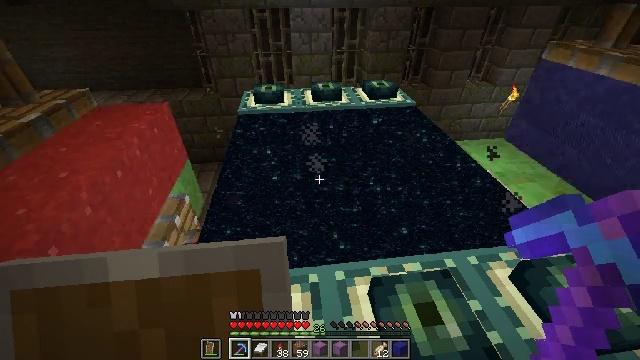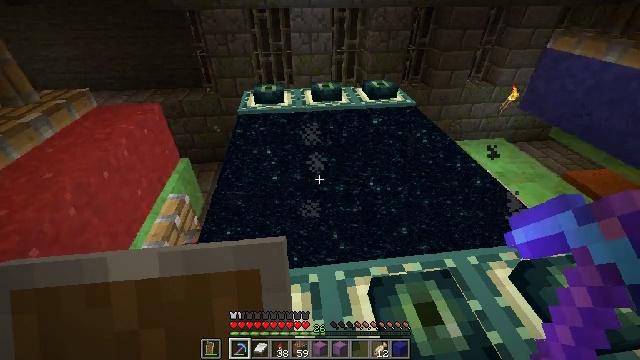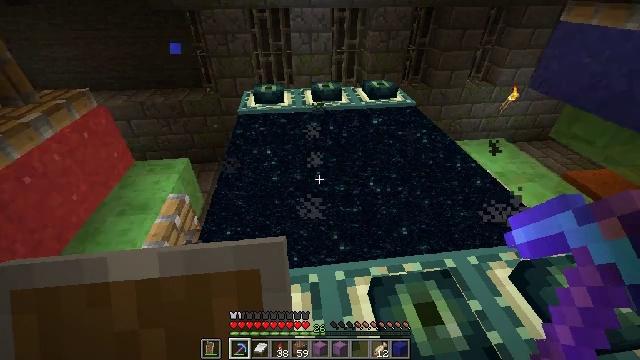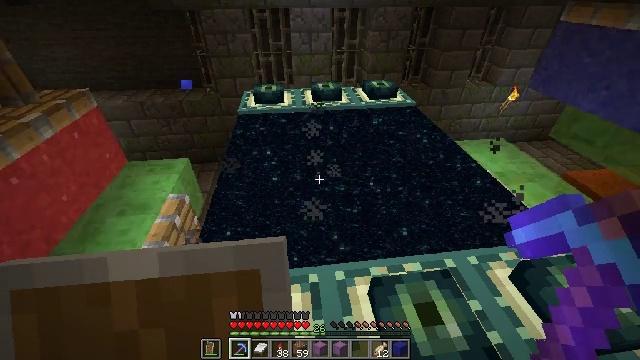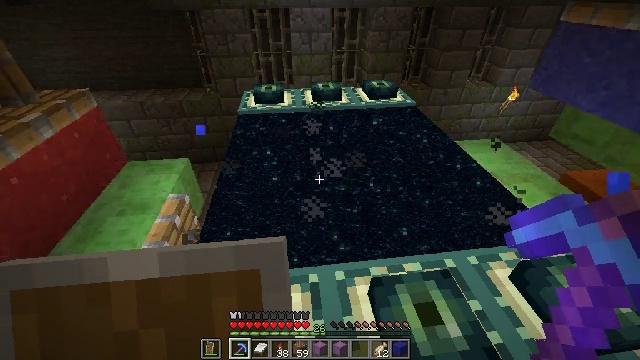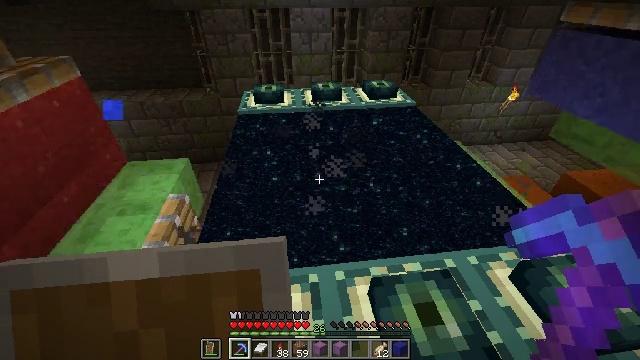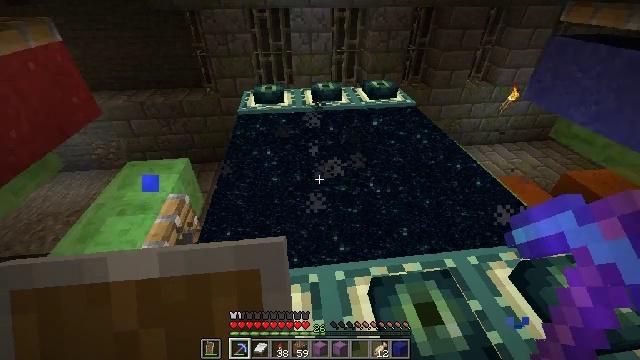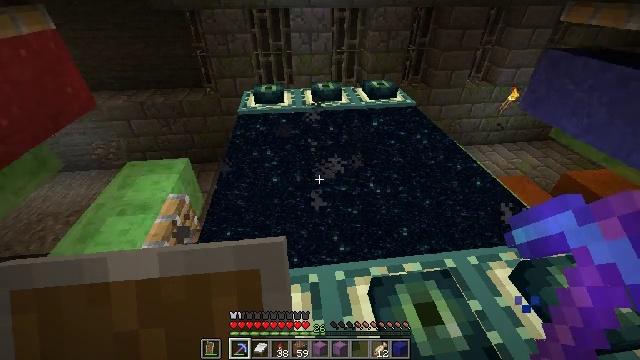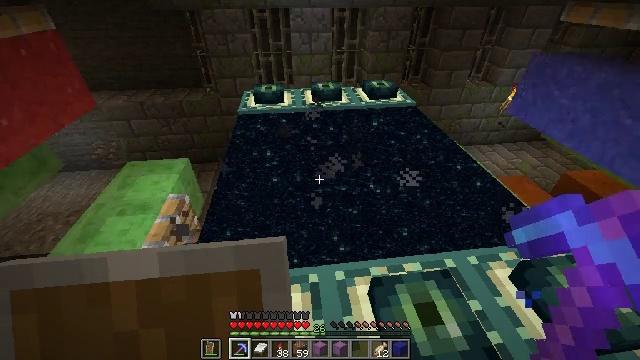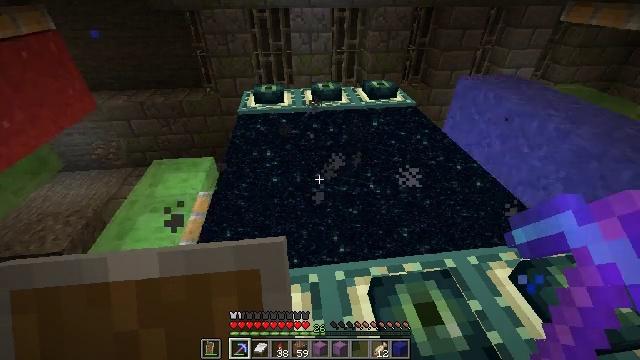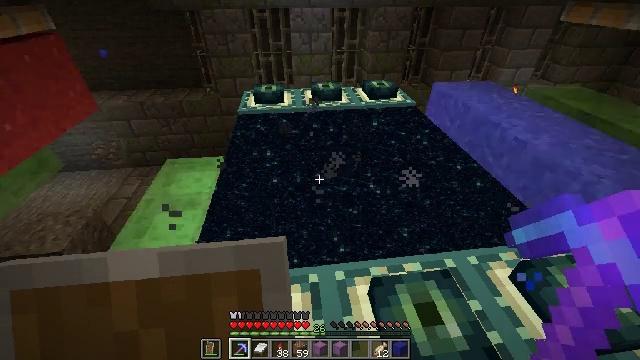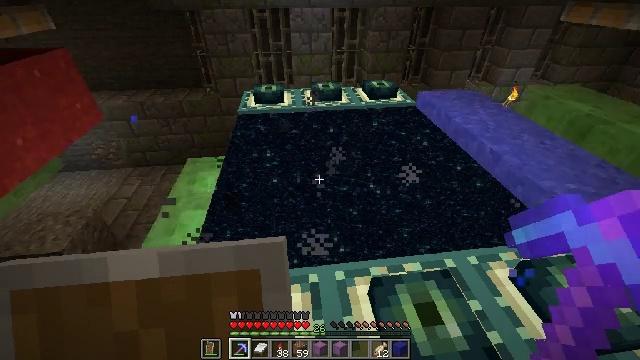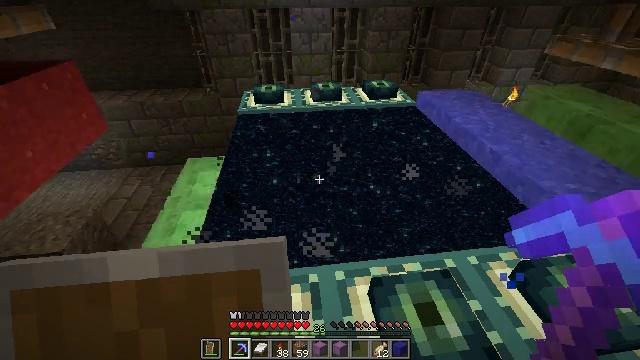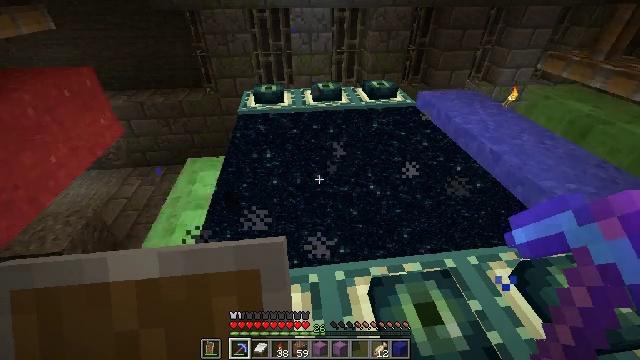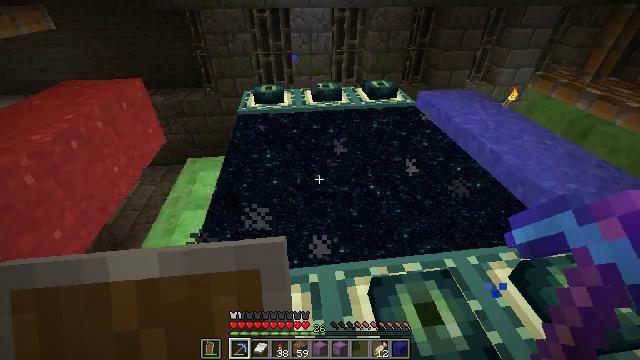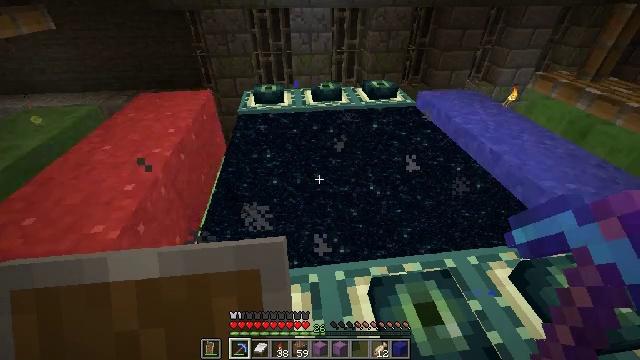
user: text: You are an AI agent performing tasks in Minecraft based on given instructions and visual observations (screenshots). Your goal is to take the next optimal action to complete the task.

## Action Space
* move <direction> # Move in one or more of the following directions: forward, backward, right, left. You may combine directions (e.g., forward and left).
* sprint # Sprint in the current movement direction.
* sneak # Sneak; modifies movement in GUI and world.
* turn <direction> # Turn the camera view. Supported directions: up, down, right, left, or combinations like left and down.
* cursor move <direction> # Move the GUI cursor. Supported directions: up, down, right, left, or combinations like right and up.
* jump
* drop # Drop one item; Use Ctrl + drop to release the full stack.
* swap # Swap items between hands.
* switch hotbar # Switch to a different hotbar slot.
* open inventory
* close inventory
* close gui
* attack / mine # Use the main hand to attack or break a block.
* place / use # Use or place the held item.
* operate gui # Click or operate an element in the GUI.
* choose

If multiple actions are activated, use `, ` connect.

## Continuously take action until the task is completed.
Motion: motion action
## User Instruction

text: Use a shovel to collect blue concrete powder.
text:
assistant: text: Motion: no_op
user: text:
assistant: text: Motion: no_op
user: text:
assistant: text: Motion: no_op
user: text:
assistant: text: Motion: no_op
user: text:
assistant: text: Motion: no_op
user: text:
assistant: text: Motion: no_op
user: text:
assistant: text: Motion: no_op
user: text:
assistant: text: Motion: no_op
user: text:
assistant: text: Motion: no_op
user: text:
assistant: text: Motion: no_op
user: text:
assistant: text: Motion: no_op
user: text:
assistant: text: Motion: no_op
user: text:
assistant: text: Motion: no_op
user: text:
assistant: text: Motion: no_op
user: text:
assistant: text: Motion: no_op
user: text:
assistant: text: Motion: no_op
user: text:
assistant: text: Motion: no_op
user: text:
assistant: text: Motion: no_op
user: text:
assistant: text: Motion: no_op
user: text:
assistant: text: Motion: no_op
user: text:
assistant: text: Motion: no_op
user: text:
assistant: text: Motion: no_op
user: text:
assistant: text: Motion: no_op
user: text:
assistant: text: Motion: no_op
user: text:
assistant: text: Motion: no_op
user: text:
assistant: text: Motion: no_op
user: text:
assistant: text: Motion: no_op
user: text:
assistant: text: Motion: no_op
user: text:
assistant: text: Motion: no_op
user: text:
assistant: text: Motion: no_op